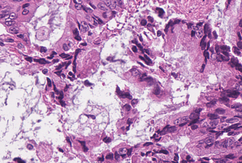
Tumor epithelial tissue: yes
Tumor-associated stroma tissue: no
Normal tissue: no